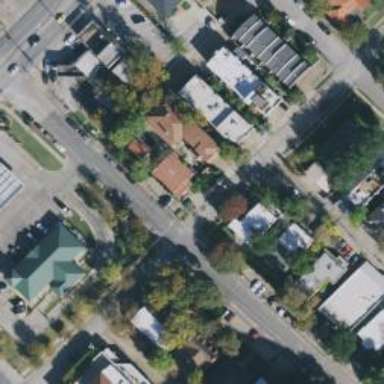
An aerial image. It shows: Residential road with separate sidewalk.